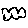
Label: cloud